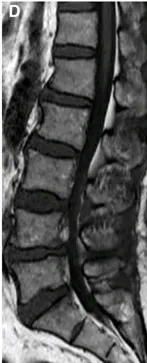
Spinal MRI images of patient #2. (D) Postoperative T2 weighted images show Reduction of L3-L5 spinal stenosis.
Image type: radiology (mri)